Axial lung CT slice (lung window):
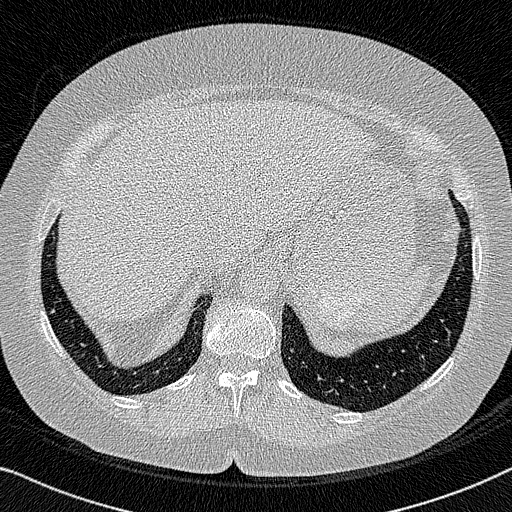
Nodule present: no